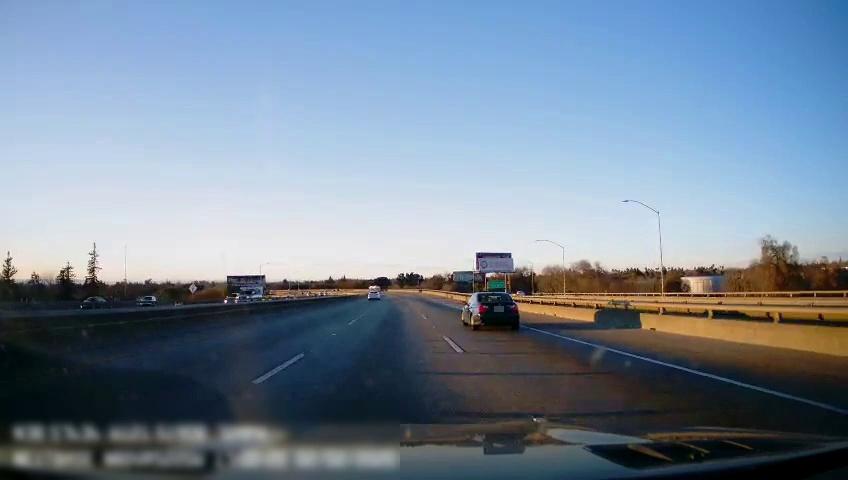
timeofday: Day
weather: Sunny
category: Drivable Space
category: Vehicles | Car
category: Vehicles | Car
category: Vehicles | Truck
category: Vehicles | SUV
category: Vehicles | SUV
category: Vehicles | SUV
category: Vehicles | SUV
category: Lanes | Current Lane
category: Lanes | Current Lane
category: Lanes | Alternate Lane
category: Traffic | Signs